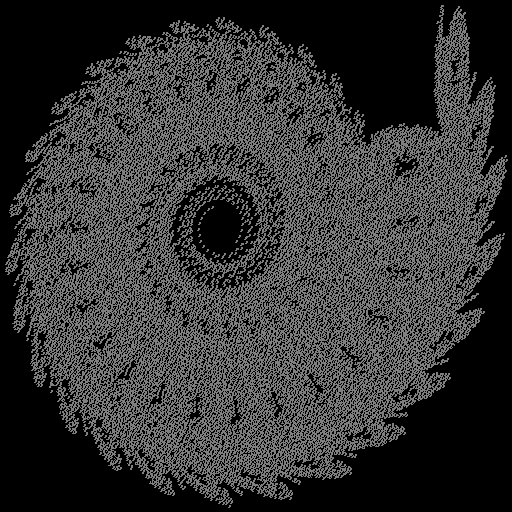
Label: ammonite